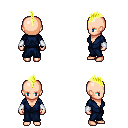
a pixel art fantasy rpg character, female body template, human, light skin, blue robe, gold greaves, gold mohawk hairstyle, white cloth bracers, four views (front, back, left, right), 2x2 character sprite sheet, small pixel art, hard edges, no anti-aliasing